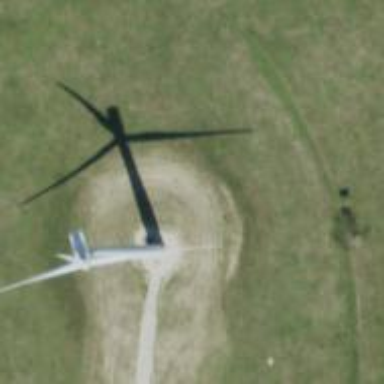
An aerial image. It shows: Wind generator powered by wind. The generator type is horizontal axis and it uses wind turbines.